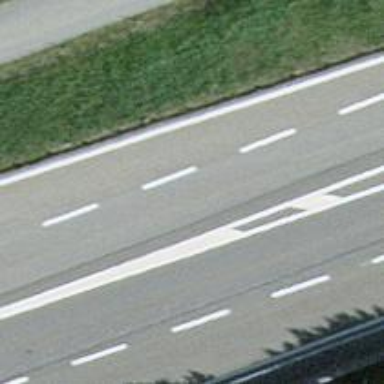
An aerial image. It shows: Motorway junction.